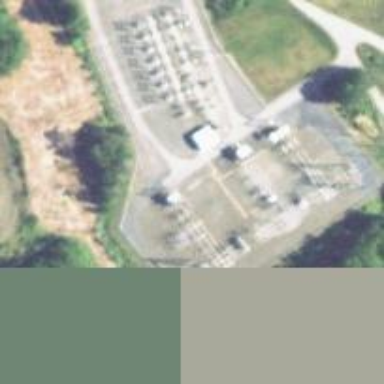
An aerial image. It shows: Switch for power supply.